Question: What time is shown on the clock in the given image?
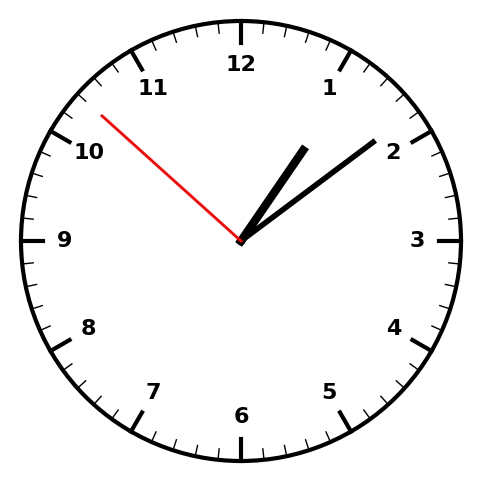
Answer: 01:08:52